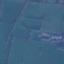
Label: Pasture